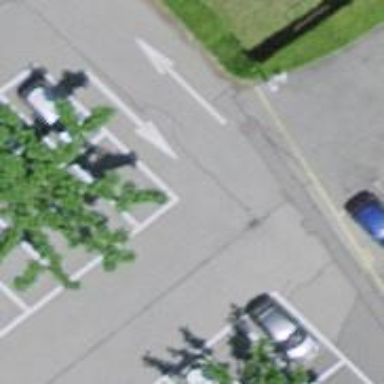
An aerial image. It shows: Parking aisle designated as service road.